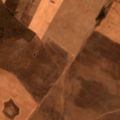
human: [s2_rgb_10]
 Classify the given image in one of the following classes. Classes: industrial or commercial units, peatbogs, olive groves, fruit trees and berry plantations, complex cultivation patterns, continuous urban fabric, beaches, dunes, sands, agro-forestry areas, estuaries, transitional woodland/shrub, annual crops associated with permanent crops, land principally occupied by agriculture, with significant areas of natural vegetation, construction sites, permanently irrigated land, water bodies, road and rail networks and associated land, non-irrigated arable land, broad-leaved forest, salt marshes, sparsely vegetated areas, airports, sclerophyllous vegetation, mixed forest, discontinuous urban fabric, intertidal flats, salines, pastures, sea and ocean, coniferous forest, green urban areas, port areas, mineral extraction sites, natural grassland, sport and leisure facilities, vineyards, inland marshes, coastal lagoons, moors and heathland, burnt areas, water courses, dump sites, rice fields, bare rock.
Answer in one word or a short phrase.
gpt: non-irrigated arable land, olive groves